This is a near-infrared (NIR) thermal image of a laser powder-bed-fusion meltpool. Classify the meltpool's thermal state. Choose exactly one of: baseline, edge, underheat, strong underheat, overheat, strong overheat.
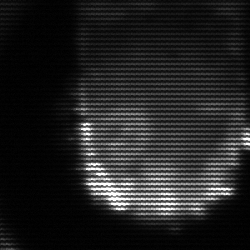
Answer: baseline